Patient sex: M
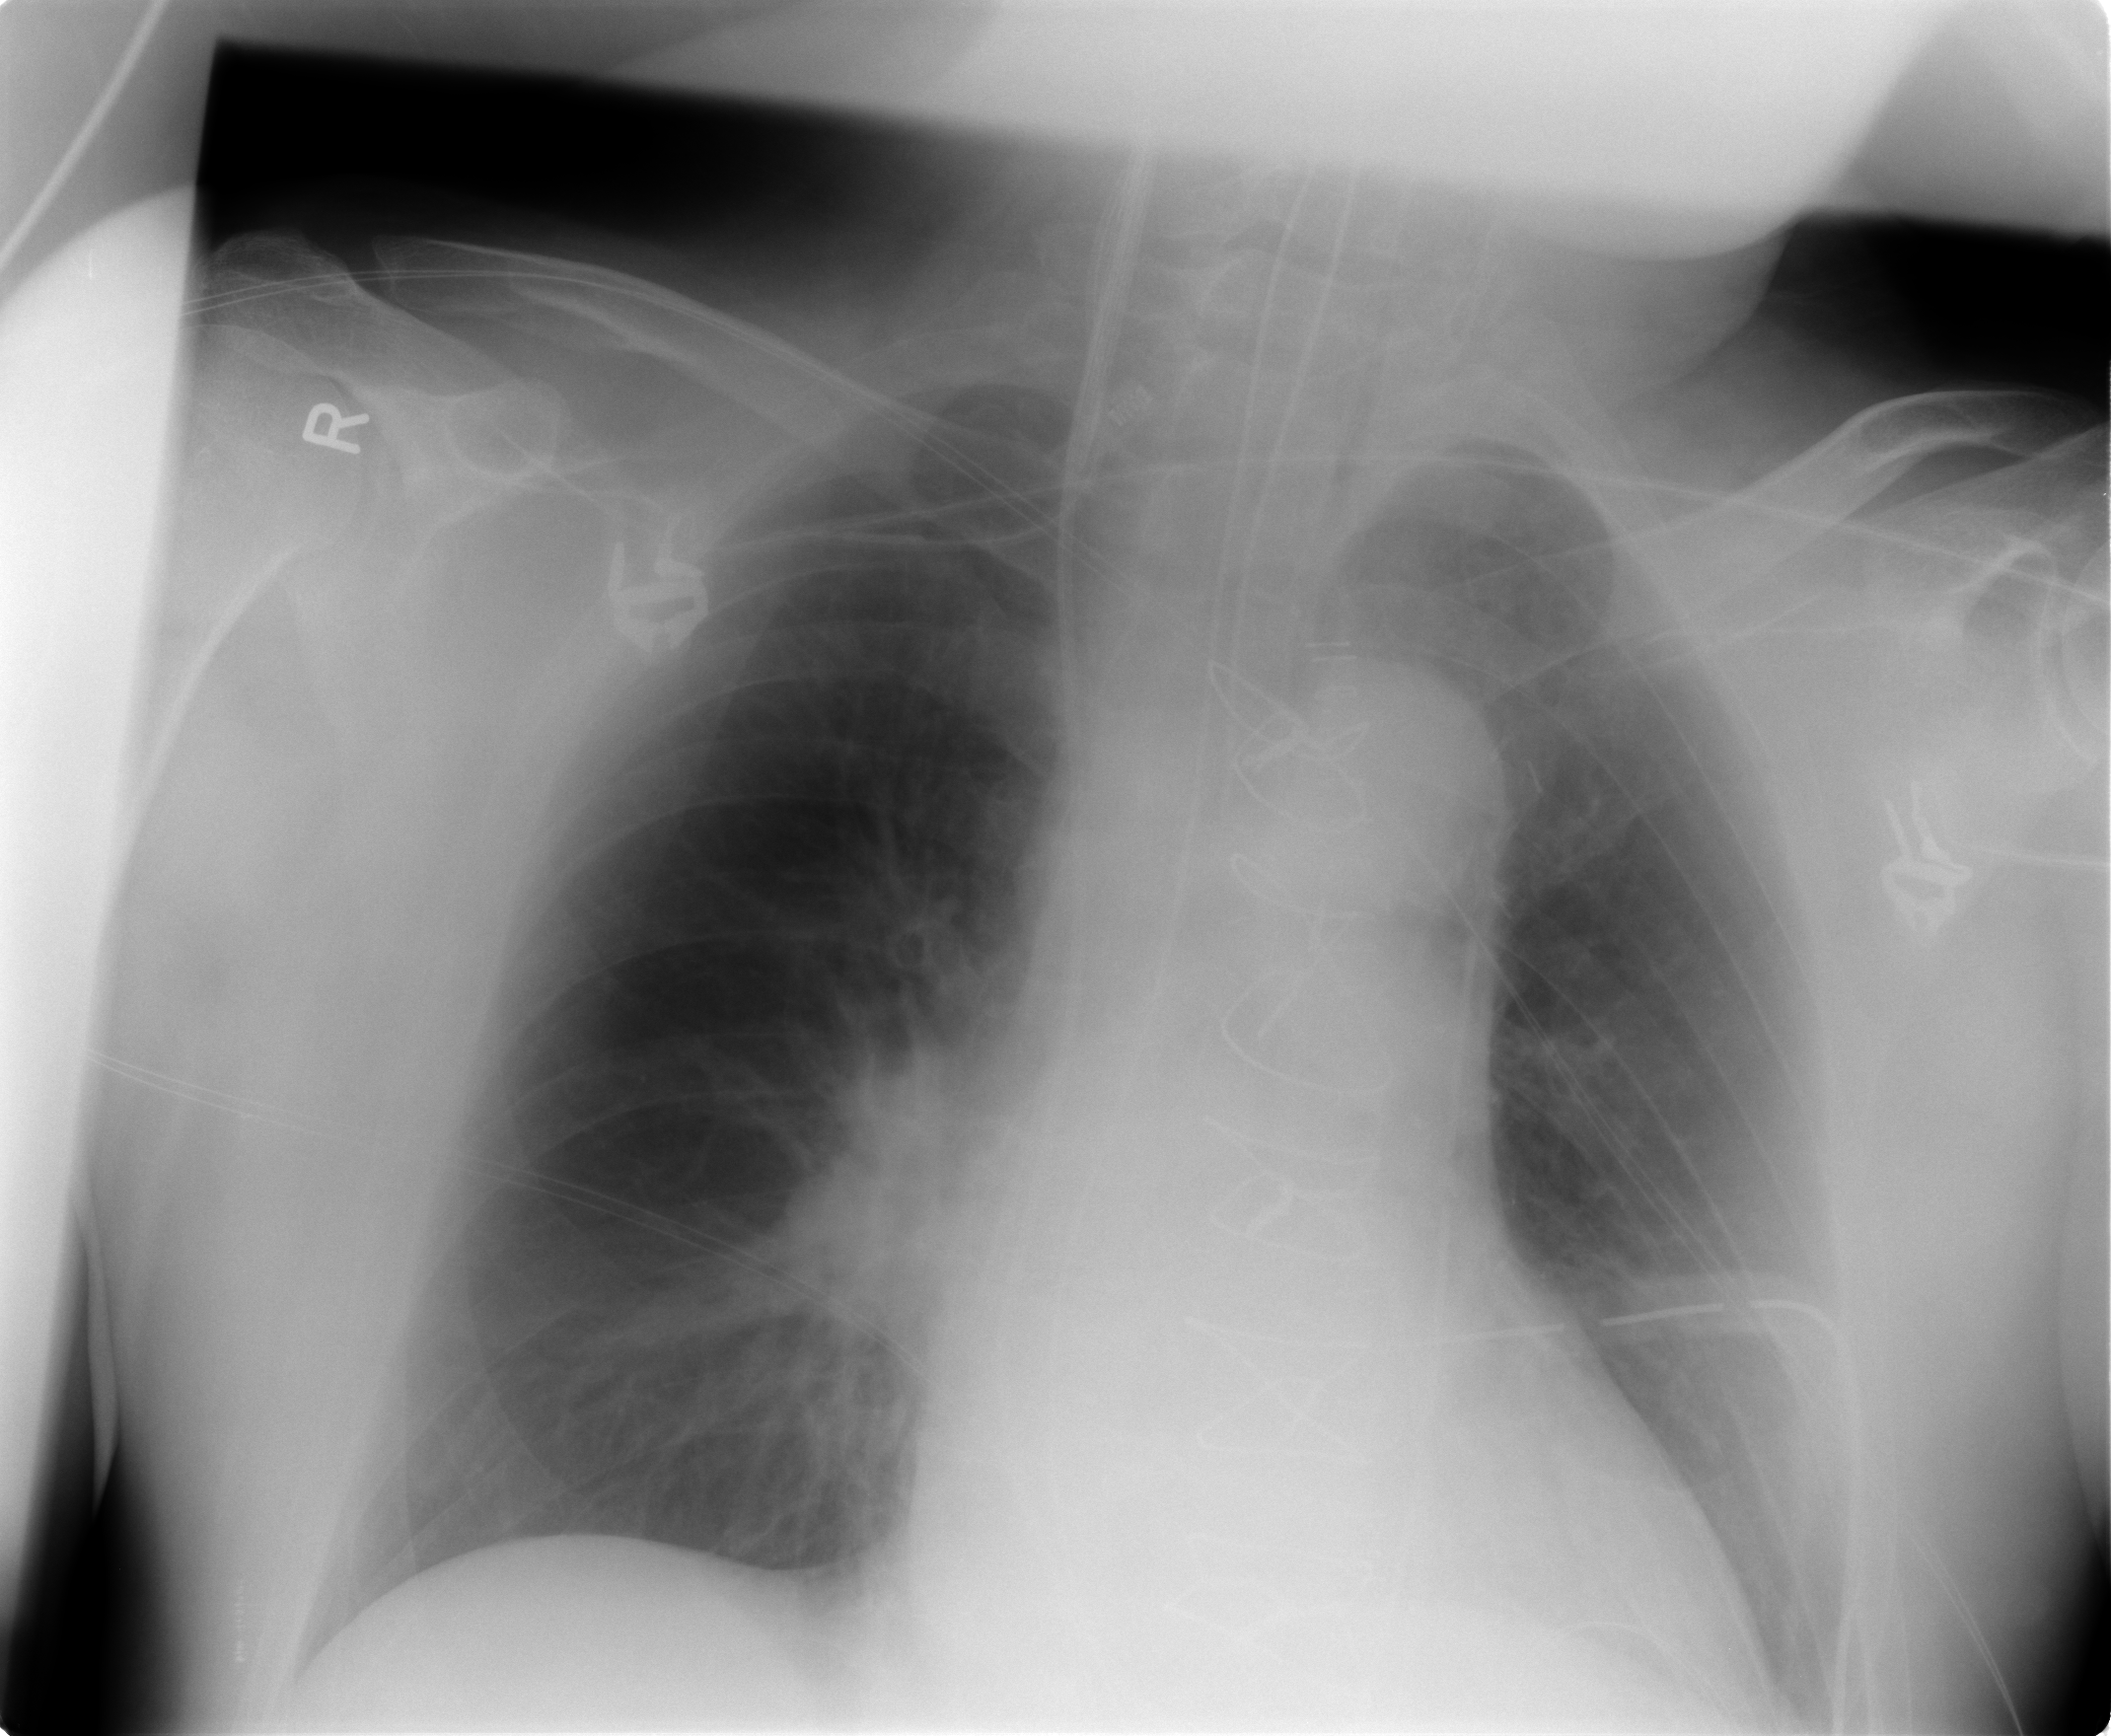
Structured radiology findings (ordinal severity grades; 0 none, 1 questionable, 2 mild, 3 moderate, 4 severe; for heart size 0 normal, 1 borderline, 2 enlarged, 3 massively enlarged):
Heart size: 1
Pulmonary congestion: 2
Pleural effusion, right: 0
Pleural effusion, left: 0
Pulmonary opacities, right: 0
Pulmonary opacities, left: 0
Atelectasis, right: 0
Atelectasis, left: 0